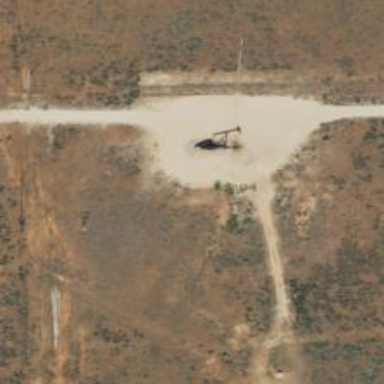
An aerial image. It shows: Petroleum well that is man-made.